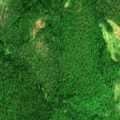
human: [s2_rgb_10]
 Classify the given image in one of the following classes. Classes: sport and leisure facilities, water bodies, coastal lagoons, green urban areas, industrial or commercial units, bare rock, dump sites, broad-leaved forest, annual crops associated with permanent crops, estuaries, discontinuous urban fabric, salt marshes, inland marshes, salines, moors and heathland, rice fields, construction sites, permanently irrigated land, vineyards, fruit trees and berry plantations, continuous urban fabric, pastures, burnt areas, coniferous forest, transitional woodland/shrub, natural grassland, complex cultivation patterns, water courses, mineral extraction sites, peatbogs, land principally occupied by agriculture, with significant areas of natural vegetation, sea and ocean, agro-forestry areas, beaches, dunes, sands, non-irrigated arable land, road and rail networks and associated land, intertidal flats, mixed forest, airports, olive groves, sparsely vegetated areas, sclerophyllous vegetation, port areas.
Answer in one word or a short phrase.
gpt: coniferous forest